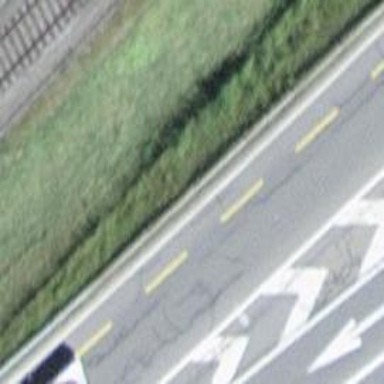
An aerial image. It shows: Asphalt road classified as primary highway.